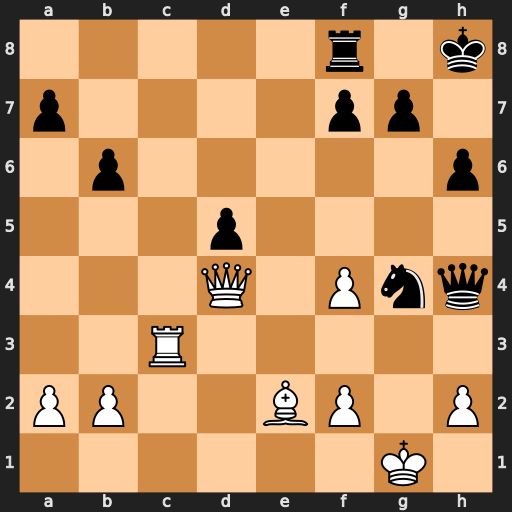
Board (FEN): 5r1k/p4pp1/1p5p/3p4/3Q1Pnq/2R5/PP2BP1P/6K1
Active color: w
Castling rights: -
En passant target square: -
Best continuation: Bxg4 Qxg4+ Rg3 Qg6 Rxg6